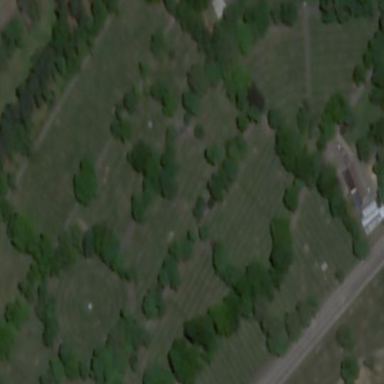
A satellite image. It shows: Cemetery.